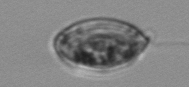
Label: Katodinium_or_Torodinium